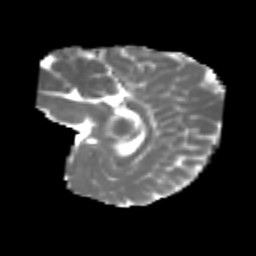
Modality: MD
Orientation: sagittal
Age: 6
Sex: male
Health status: healthy